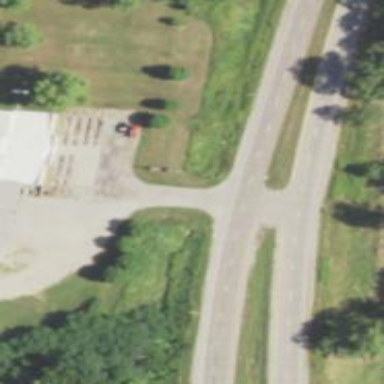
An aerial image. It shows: Service road.